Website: home-depot
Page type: customer-info-address
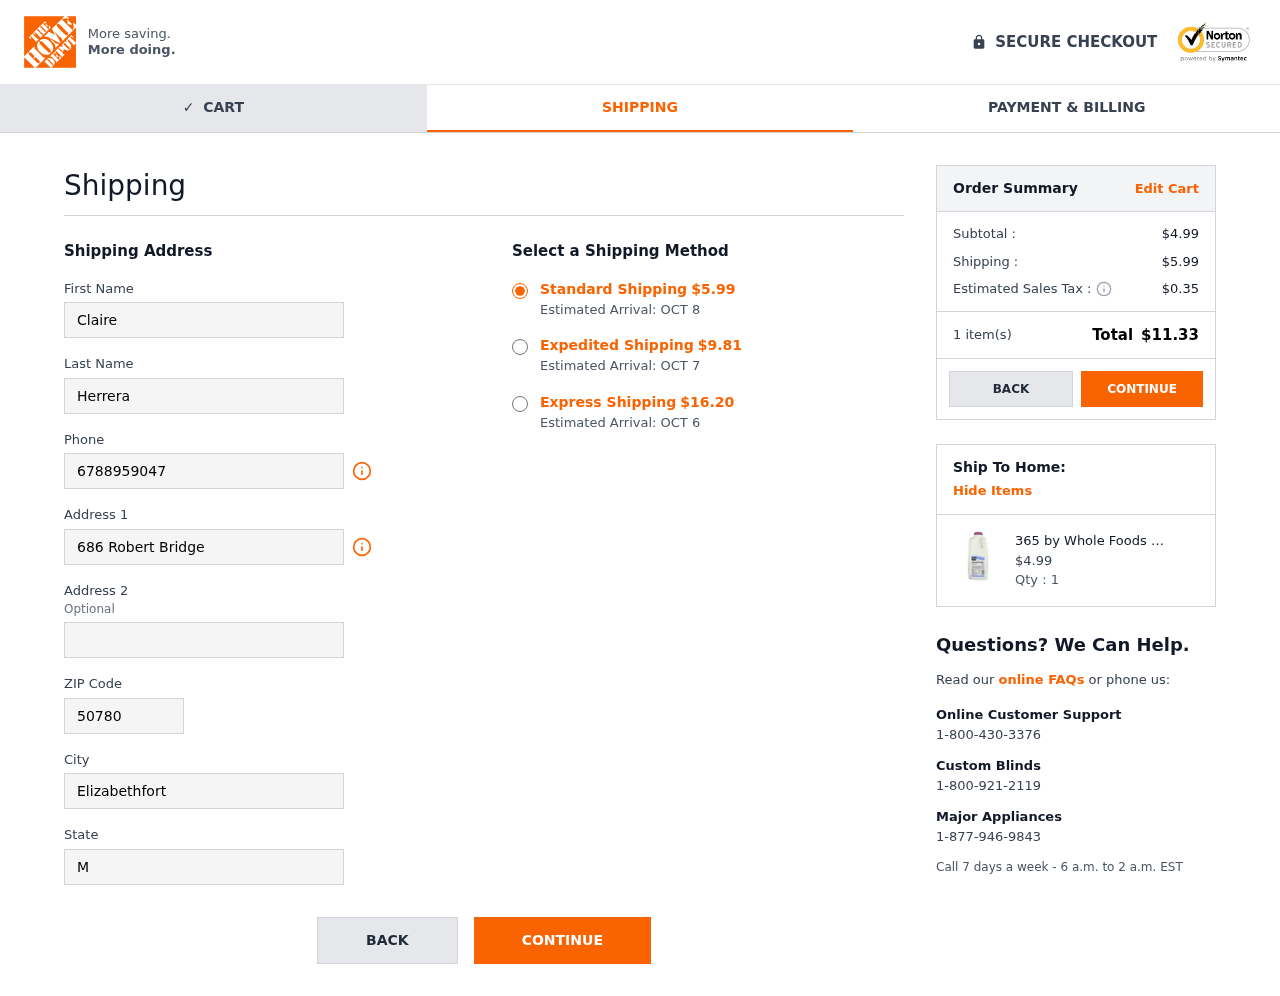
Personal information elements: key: PII_CITY
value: Elizabethfort
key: PII_FIRSTNAME
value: Claire
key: PII_LASTNAME
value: Herrera
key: PII_PHONE
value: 6788959047
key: PII_POSTCODE
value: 50780
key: PII_STATE
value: MP
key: PII_STREET
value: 686 Robert Bridge
Product elements: key: PRODUCT1_NAME
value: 365 by Whole Foods Market, Grade A Reduced Fat Milk, 64 Fl Oz (Packaging May Vary)
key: PRODUCT1_PRICE
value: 4.99
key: PRODUCT1_QUANTITY
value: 1
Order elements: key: ORDER_SHIPPING_COST
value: $5.99
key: ORDER_DELIVERY_DATE
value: Estimated Arrival: OCT 8
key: ORDER_SHIPPING_COST_EXPEDITED
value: $9.81
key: ORDER_DELIVERY_DATE_EXPEDITED
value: Estimated Arrival: OCT 7
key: ORDER_SHIPPING_COST_EXPRESS
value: $16.20
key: ORDER_DELIVERY_DATE_EXPRESS
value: Estimated Arrival: OCT 6
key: ORDER_SUBTOTAL
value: $4.99
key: ORDER_TAX
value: $0.35
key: ORDER_NUM_ITEMS
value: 1 item(s)
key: ORDER_TOTAL
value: $11.33